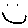
Label: smiley face